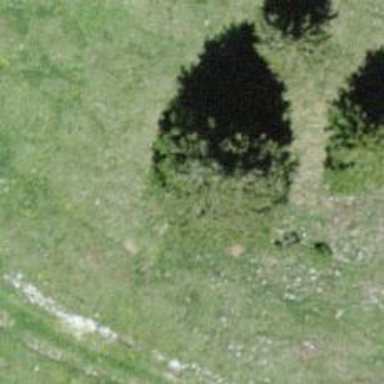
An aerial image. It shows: Needle-leaved tree in nature.